Question: I am trying to implement a program that sends the same messages to a window that would be sent if a certain key is continuously pressed.
This is part of the code (entire Form1.cs code is <URL> for the application:
'''
[DllImport("User32.dll")]
static extern int SendMessage(IntPtr hWnd, uint wMsg, UIntPtr wParam, IntPtr lParam);
[DllImport("user32.dll", SetLastError = true)]
public static extern IntPtr FindWindowEx(IntPtr parentHandle, IntPtr childAfter, string className, IntPtr windowTitle);
private void button1_Click(object sender, EventArgs e)
{
// find notepad process
System.Diagnostics.Process[] p = System.Diagnostics.Process.GetProcessesByName("notepad");
// find child handle of notepad process
// that is where we can send WM_KEYDOWN, WM_CHAR and WM_KEY up messages to write in the window
IntPtr childHandle = FindWindowEx(p[0].MainWindowHandle, IntPtr.Zero,"Edit", IntPtr.Zero);
// WM_KEYDOWN message with parameters for 1st key
SendMessage(childHandle, (uint)0x0100, (UIntPtr)0x00000041, (IntPtr)(0x001E0001));
// WM_CHAR message with parameters for 1st key
SendMessage(childHandle, (uint)0x0102, (UIntPtr)0x00000061, (IntPtr)(0x001E0001));
// WM_KEYDOWN message with parameters for n-th key
SendMessage(childHandle, (uint)0x0100, (UIntPtr)0x00000041, (IntPtr)(0x401E0001));
// WM_CHAR message with parameters for n-th key
SendMessage(childHandle, (uint)0x0102, (UIntPtr)0x00000061, (IntPtr)(0x401E0001));
// WM_KEYUP message
SendMessage(childHandle, (uint)0x0101, (UIntPtr)0x00000041, (IntPtr)(0xC01E0001));
}
'''
Upon reaching the WM_KEYUP SendMessage in the code the program crashes and gives the error:

How can i fix this error?
The 4 SendMessage calls before the WM_KEYUP one work ok and they send 2 letter 'a' to notepad.
Thanks for your replies
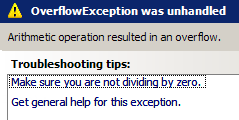
Answer: I assume you are compiling for x86. On x86 targets, '0xC01E0001' is not a valid 'IntPtr' value (the maximum is '0x7FFFFFFF').
2 options here :
- 'lParam''IntPtr''UIntPtr'- 'lParam''IntPtr.Zero''lParam'